Question: I don't want the server type to be shown in the response headers.
I've tried to add this to httpd.conf, as I saw in many answers:
'''
ServerSignature Off
ServerTokens Prod
'''
But I still see "Server: Apache" in the response:

Can I remove the "Apache" from the response?
---
## Update
---
Also tried this:
'''
LoadModule headers_module modules/mod_headers.so
Header unset Server
Header unset X-Powered-By
'''
But I got the same response.
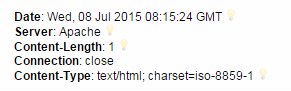
Answer: You cannot remove the header 'Server: Apache' unless you modify the source code and recompile Apache. And if you do, still it may be not so difficult to find out which server software you are running.
Make a search for "webserver fingerprinting", you will find about HTTP header response ordering, answers to malformed requests and other ways to discover which server you are running. Spend your time securing your application instead of trying to achieve this obfuscation.
From <URL>:
> Setting ServerTokens to less than minimal is not recommended because
it makes it more difficult to debug interoperational problems. Also
note that disabling the Server: header does nothing at all to make
your server more secure.